Field crop: maize
Growth stage: 2
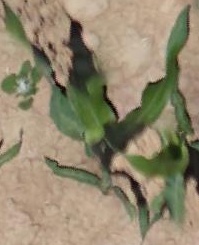
Species: maize